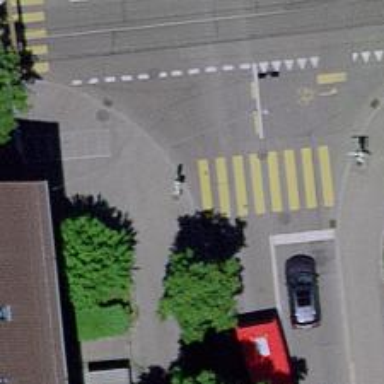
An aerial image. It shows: Kerb barrier.